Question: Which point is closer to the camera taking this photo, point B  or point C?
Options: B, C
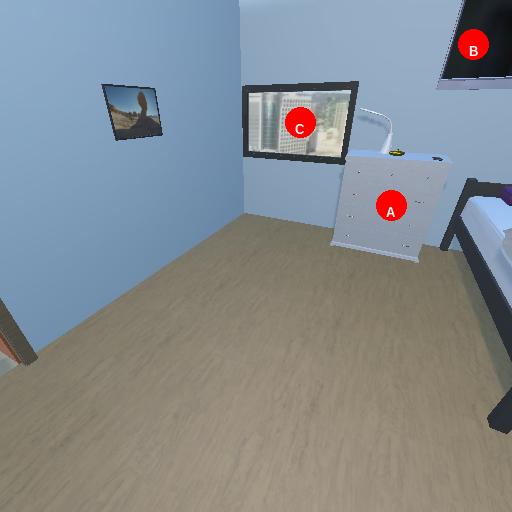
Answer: B